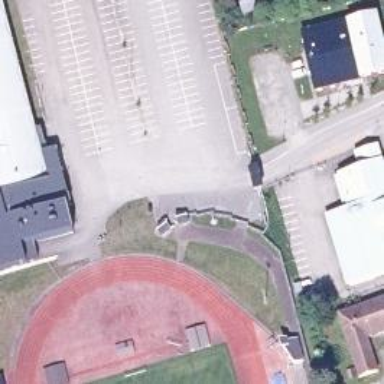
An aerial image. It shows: Sports centre in the leisure land.